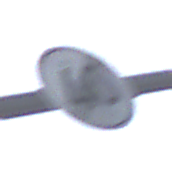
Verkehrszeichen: EndeGeschwindigkeit40
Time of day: MorningAfternoon
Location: Outdoor (Suburban)
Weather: Overcast
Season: NotSpecified
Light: Natural